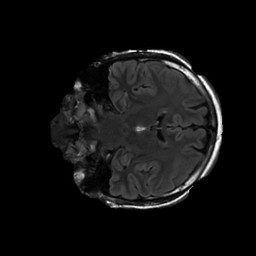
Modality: FLAIR
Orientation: coronal
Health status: ill
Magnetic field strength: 3 T